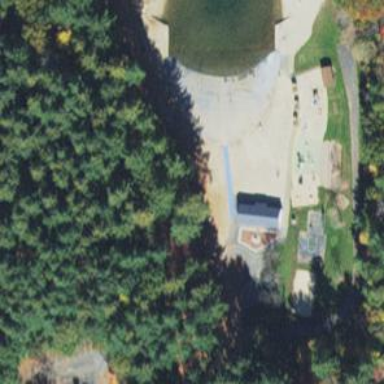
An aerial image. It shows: Emergency lifeguard tower.